Question: I am getting this bug when initializing a google map - while the canvas is hidden on a (not active) tab. -> It's scrollable and zoomable, but does not extend on the whole canvas, the rest of the canvas remains in grey.

I am using the jQuery Map Extension (<URL> to load a gmap on my page. Also there are two tab-views, where on one tab there is no map, and on the other tab there is the gmap.
I have two scenarios (init the map on pageload):
1. page is loaded to show TAB1 (with map)
2. page is loaded to show TAB2 (without map)
in scenario 1 everything is fine, map is displayed and shown, acts normally.
in scenario 2 the map looks like the image above
i tried to initialize the map again, when switching the tabs. but this seems to have no effect whatsoever.
- - -
Thanks!
Patric
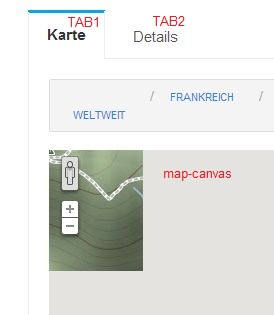
Answer: As mentioned in earlier answers, the Google Map, when initialized, only renders a map of the size of its container. When the containing element is invisible, the map renders of size 0x0.
You'll want to notify the map that its contain has changed size, by triggering the 'resize' event on the map itself.
'''
// Assuming "map" is the map object returned by "google.maps.Map"
google.maps.event.trigger(map, 'resize');
'''